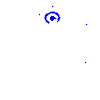
Particle: electron